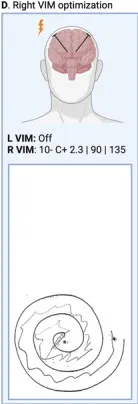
Archimedes spirals evolution. D: The left-hand tremor improved following right Vim DBS optimization.
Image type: radiology (ultrasound)